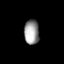
Tissue: prostate
Cell type: T cells
Senescence score: 0.3213
Nuclear area (px): 360
Mean DAPI intensity: 153.361